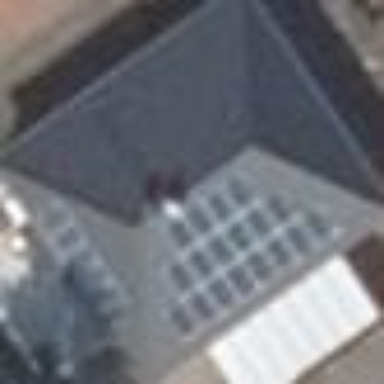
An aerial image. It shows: Detached building with hipped roof.